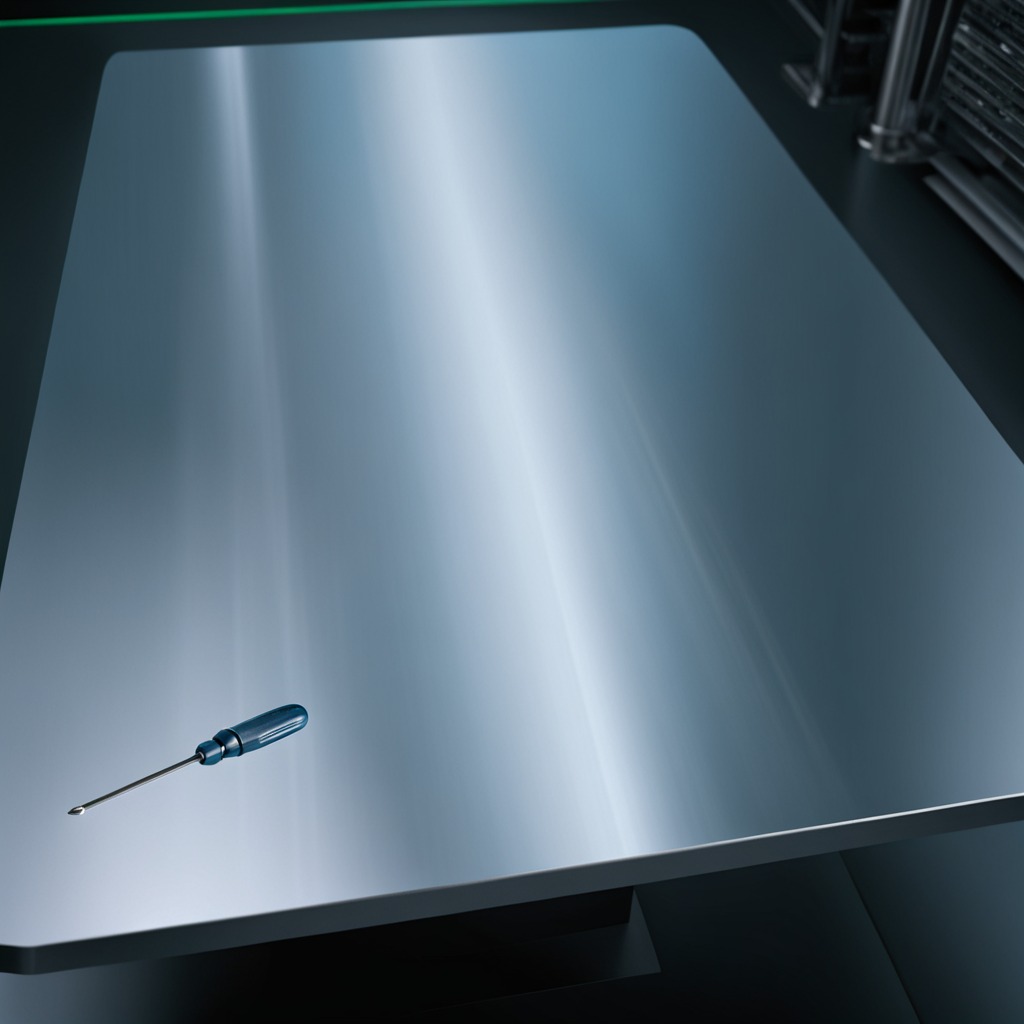
A screwdriver is lying on a metal table in a machine shop under fluorescent lights.